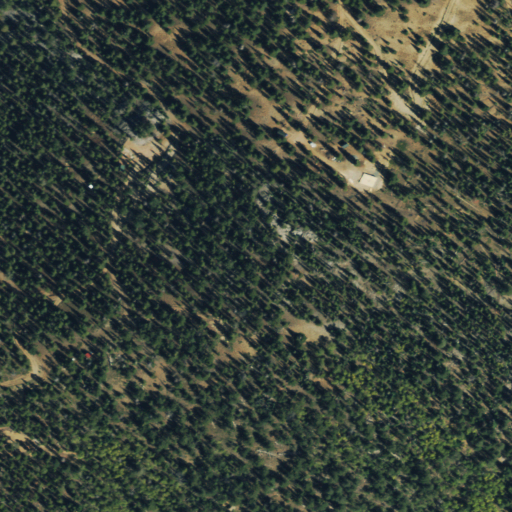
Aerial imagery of mountain in Colorado named Islet Mountain containing evergreen forest, grassland, deciduous forest, and shrub